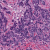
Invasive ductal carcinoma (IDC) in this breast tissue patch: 1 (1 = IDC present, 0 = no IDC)